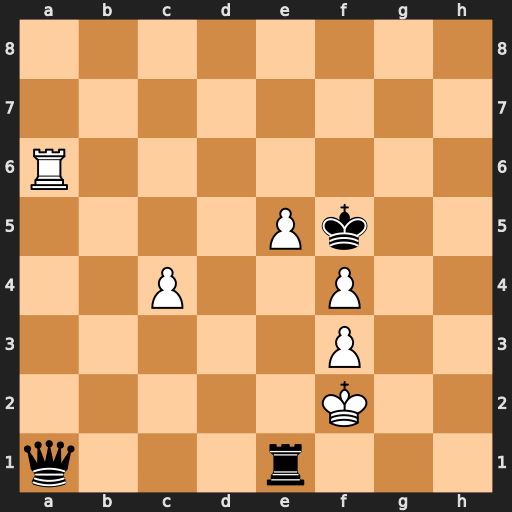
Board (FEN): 8/8/R7/4Pk2/2P2P2/5P2/5K2/q3r3
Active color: w
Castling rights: -
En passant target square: -
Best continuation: Rf6#